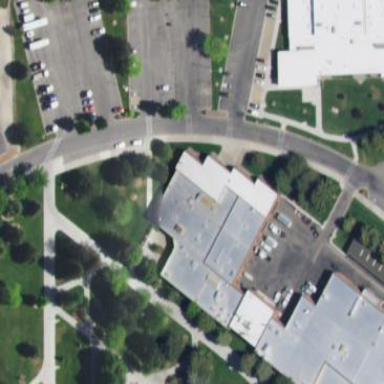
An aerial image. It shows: College building.